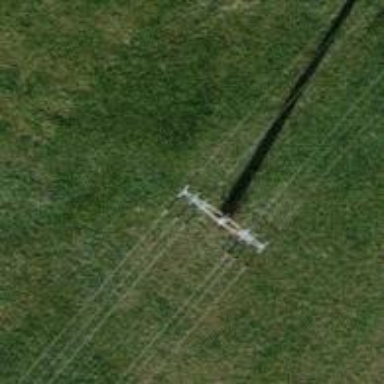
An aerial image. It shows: Concrete power pole.